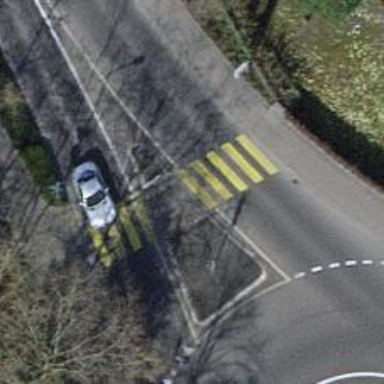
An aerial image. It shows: Asphalt footway with marked crossing and pedestrian island.